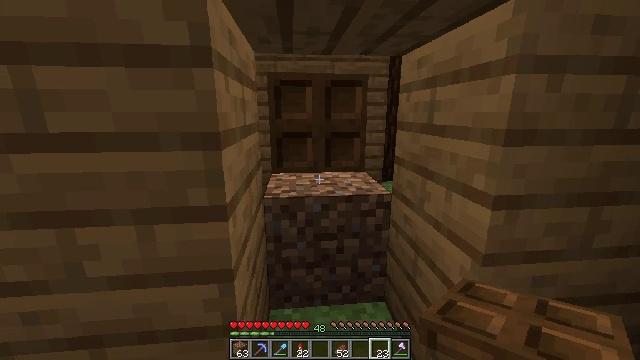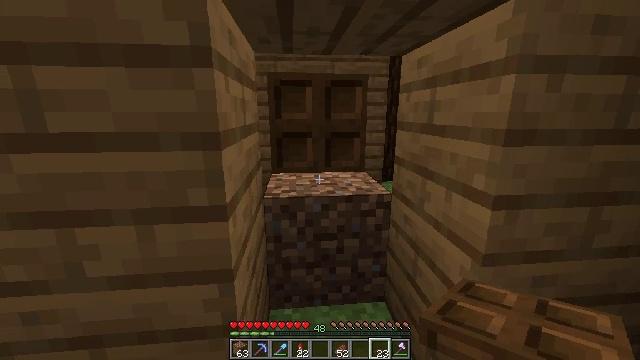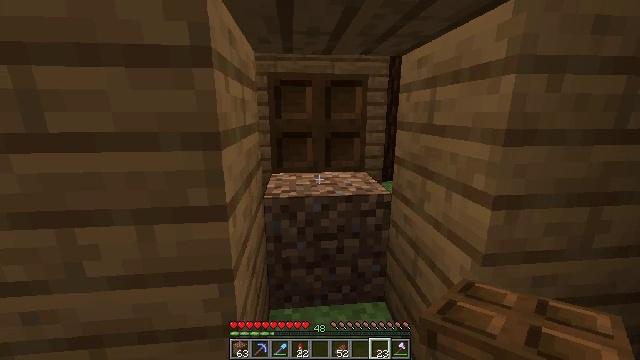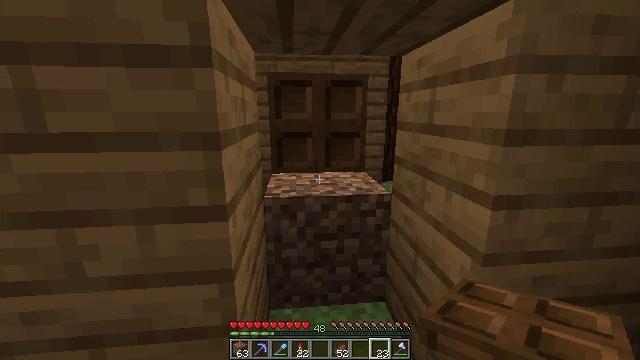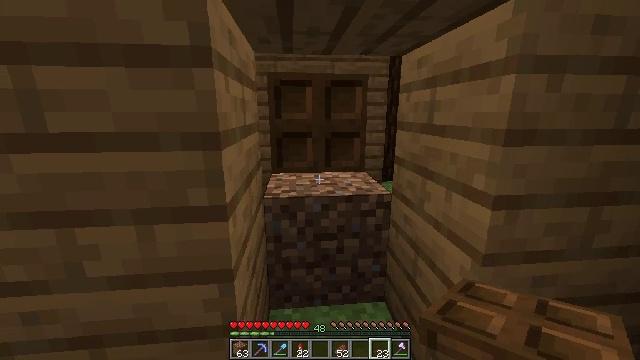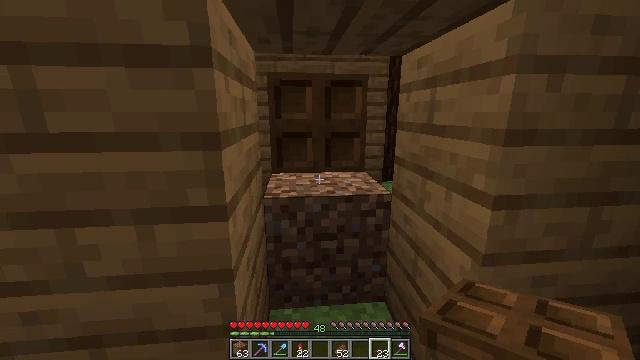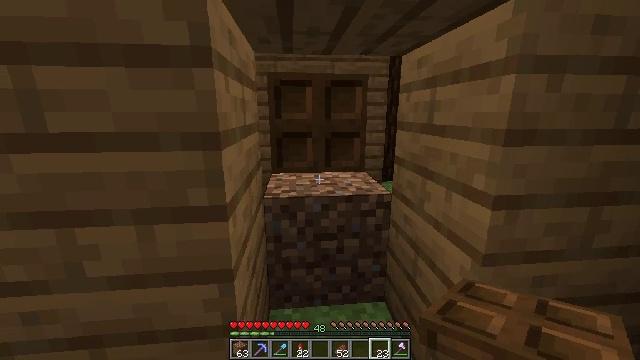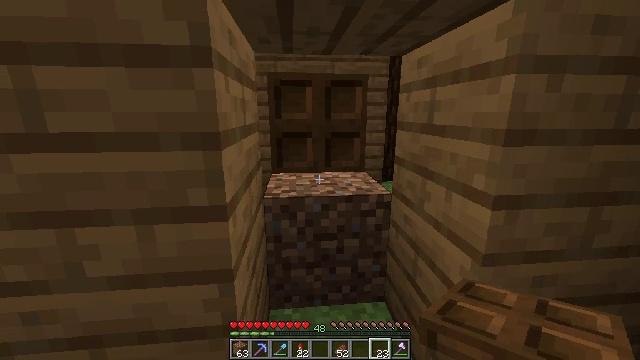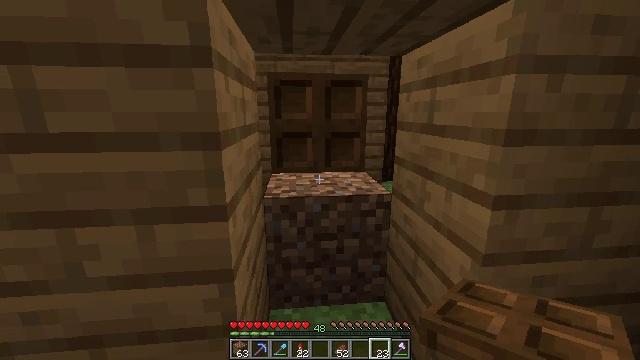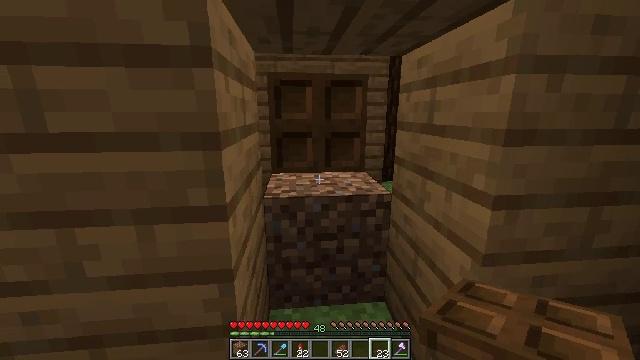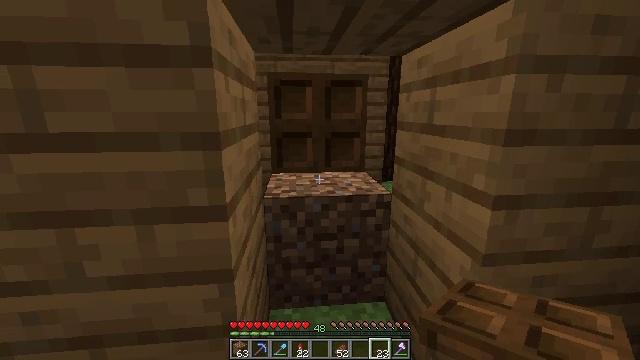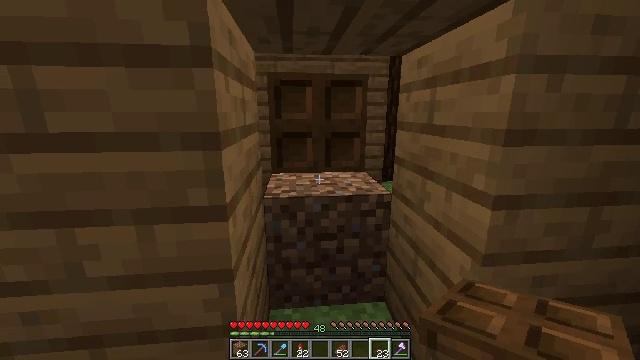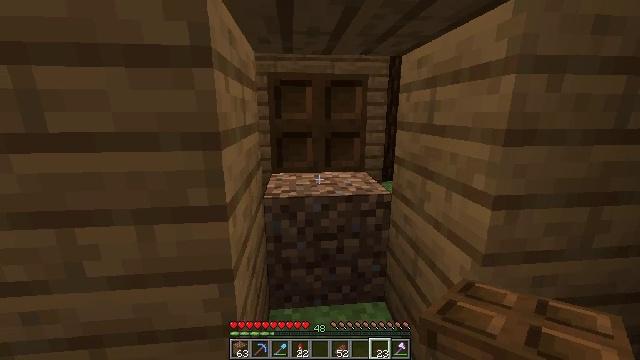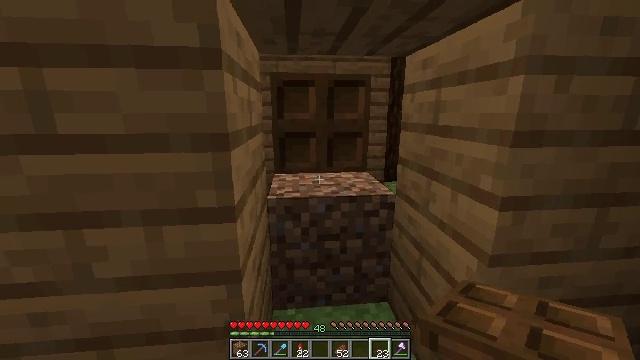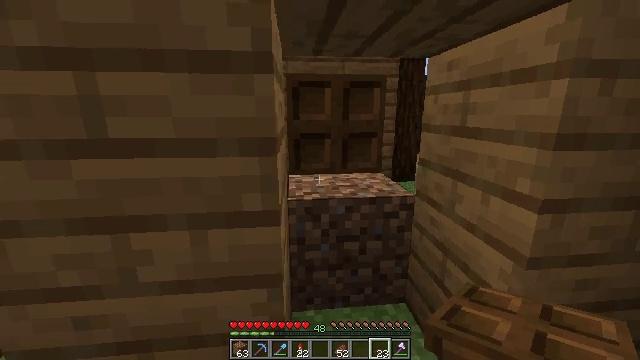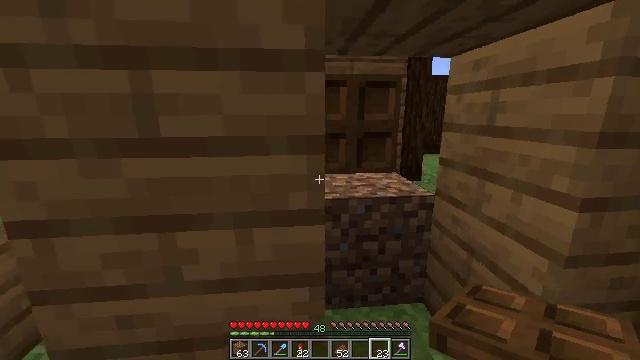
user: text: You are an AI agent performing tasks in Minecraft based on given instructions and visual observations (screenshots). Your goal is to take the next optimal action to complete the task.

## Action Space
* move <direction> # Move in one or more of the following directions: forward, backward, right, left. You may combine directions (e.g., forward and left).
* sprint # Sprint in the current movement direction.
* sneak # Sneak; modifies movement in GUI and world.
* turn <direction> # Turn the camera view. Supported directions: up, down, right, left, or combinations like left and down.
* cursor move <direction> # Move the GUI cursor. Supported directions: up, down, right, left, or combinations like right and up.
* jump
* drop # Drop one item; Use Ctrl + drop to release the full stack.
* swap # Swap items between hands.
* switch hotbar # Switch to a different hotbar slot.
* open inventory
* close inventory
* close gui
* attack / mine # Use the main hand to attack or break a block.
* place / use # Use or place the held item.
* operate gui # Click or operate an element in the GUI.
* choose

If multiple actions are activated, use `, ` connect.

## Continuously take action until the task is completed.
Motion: motion action
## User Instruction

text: Attack the dark oak trapdoor to remove it.
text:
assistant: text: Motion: no_op
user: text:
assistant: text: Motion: no_op
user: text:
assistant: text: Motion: no_op
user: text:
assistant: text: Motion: no_op
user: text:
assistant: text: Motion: no_op
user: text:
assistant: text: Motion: no_op
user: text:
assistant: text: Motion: no_op
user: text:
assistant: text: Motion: no_op
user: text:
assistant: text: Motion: no_op
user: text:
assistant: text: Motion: no_op
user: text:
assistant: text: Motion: no_op
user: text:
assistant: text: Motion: no_op
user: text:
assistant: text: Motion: move left
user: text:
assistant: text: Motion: move left
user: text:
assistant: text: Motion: move left
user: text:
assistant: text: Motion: move left
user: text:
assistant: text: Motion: move left
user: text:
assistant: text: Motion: move left
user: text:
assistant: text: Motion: move left
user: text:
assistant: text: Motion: move forward and move left
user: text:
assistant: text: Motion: move forward and move left
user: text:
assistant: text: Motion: move forward and move left
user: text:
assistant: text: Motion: move forward and move left
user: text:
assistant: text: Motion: move forward
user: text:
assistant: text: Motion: move forward, turn right
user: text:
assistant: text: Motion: move forward, turn right
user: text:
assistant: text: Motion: move forward, turn right
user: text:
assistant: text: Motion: move forward, turn right
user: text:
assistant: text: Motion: move forward, turn right and down
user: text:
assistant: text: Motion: move forward, turn right